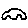
Label: car